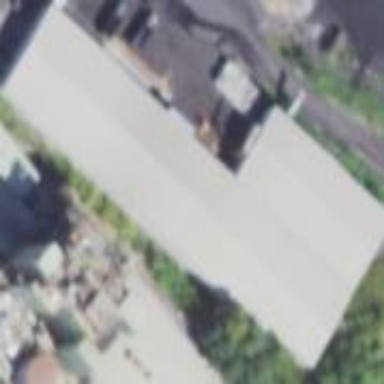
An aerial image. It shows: Industrial building.